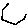
Label: hexagon